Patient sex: F
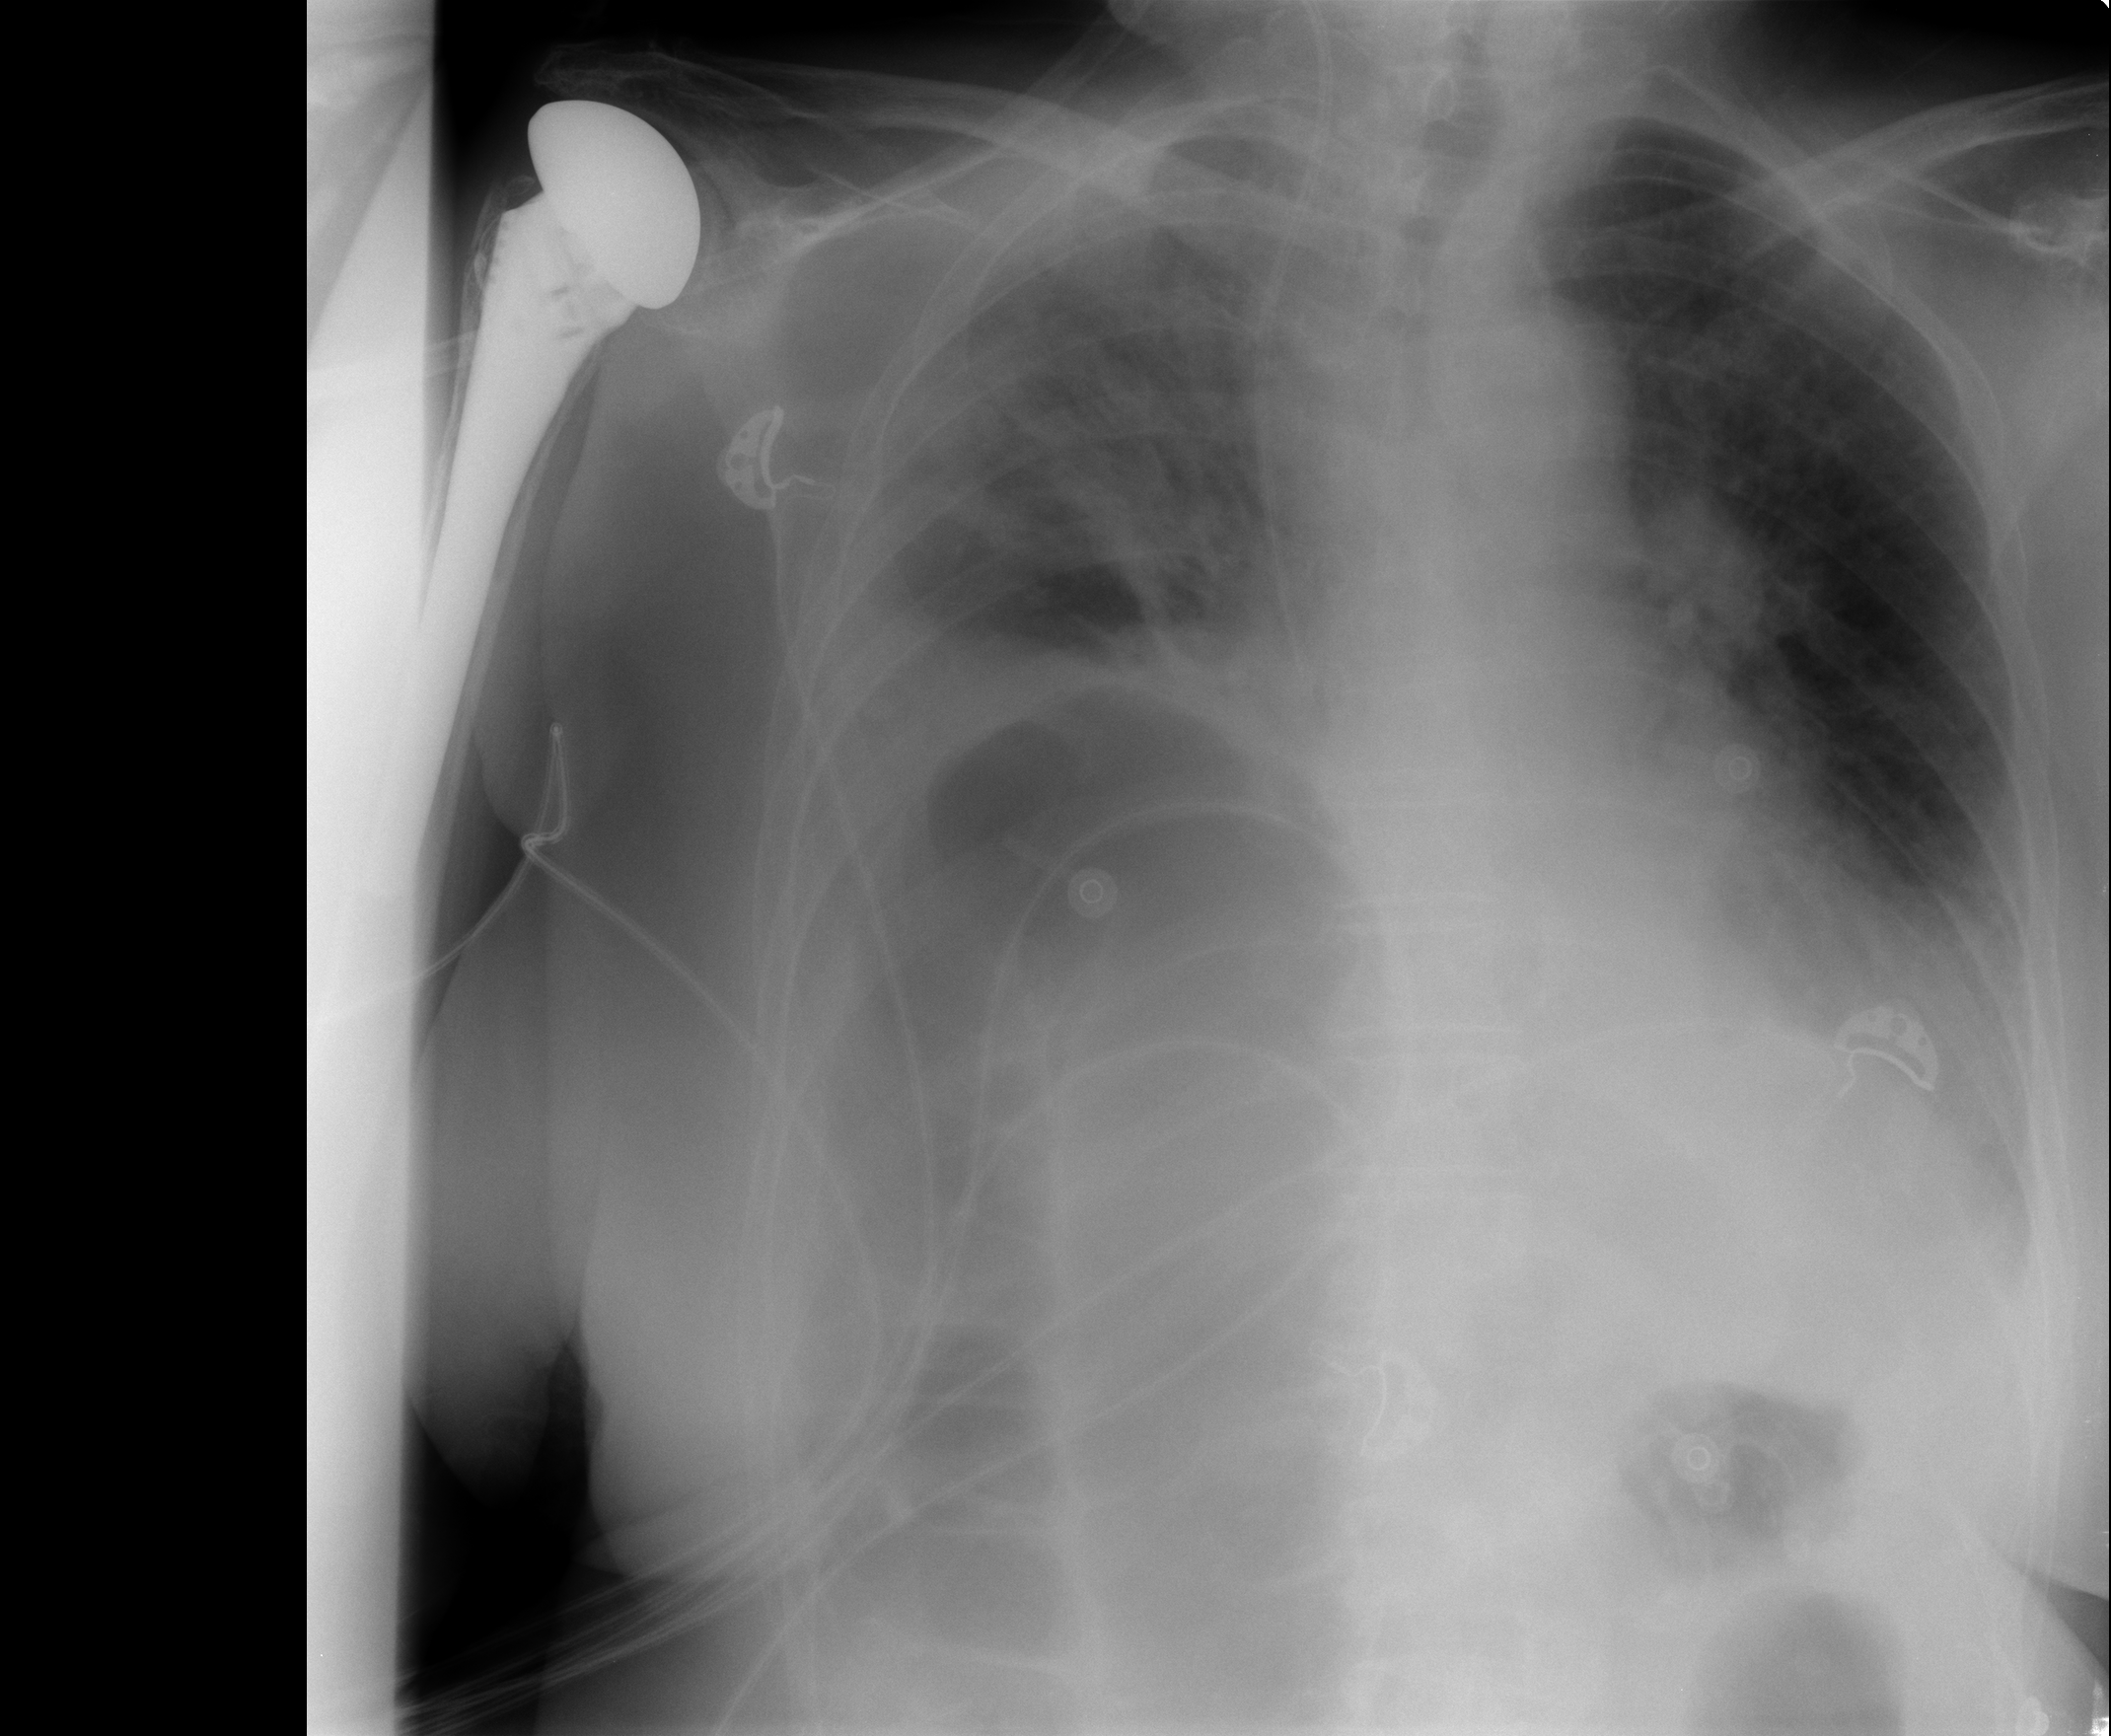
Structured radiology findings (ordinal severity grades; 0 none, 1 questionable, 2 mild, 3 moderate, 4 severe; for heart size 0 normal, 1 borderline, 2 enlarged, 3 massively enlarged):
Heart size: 0
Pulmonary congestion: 2
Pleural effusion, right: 2
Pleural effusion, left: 2
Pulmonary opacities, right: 3
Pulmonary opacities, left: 2
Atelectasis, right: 3
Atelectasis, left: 0